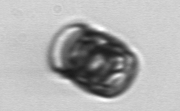
Label: Paralia_sulcata